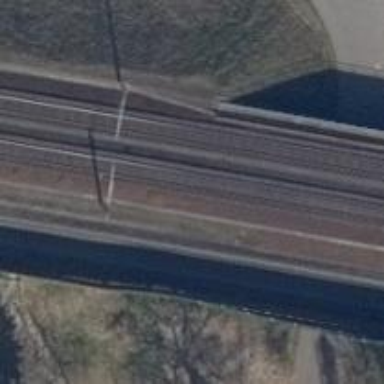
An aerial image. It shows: Bridge carrying electrified railway line with contact line. The railway line is ballastless.